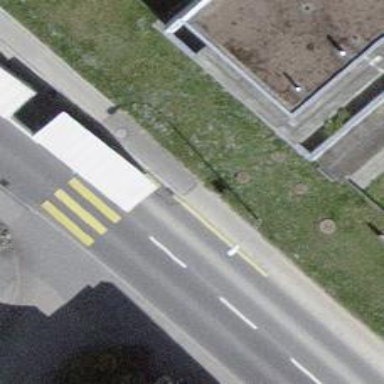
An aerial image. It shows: Kerb barrier.